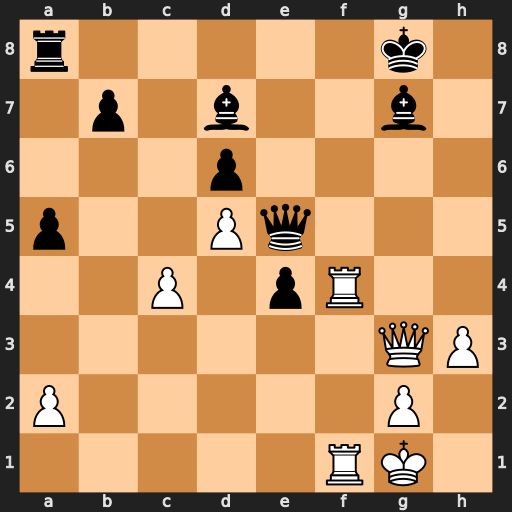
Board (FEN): r5k1/1p1b2b1/3p4/p2Pq3/2P1pR2/6QP/P5P1/5RK1
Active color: w
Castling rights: -
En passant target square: -
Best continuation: Qg6 Qxf4 Rxf4